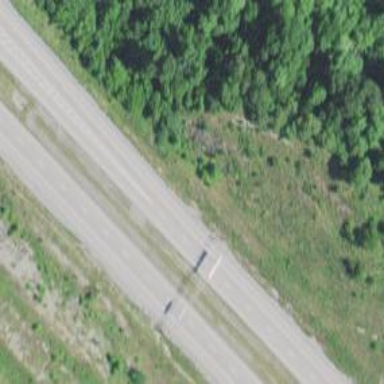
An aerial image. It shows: Expressway with asphalt surface categorized as trunk highway.